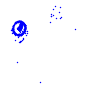
Particle: electron